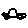
Label: car